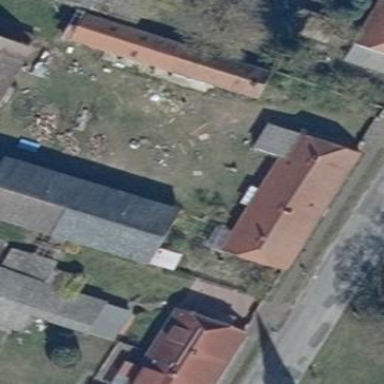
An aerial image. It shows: Cowshed building.